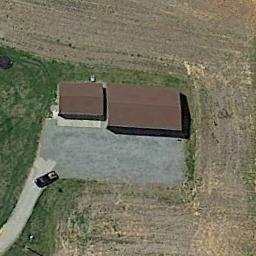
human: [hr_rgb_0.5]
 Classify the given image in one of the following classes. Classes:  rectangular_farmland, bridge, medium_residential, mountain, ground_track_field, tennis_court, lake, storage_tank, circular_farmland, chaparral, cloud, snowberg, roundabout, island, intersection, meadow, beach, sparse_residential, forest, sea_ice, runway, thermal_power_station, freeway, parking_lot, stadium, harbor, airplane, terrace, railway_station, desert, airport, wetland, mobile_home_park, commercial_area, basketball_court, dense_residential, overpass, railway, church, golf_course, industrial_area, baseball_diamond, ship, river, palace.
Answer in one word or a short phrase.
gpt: sparse_residential